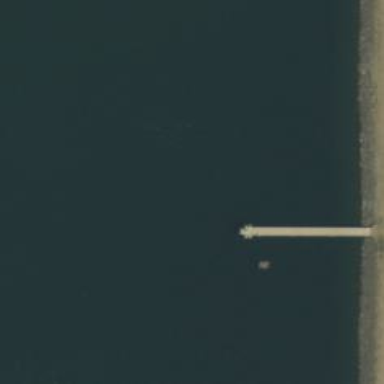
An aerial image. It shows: Man-made pier.